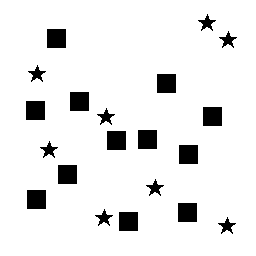
Squares: 12
Triangles: 0
Stars: 8
Total shapes: 20